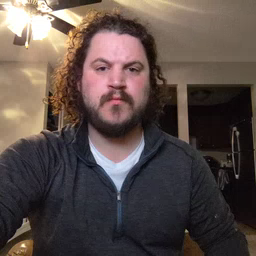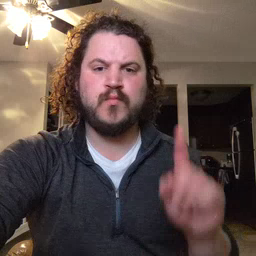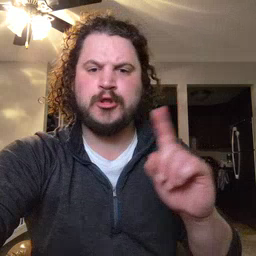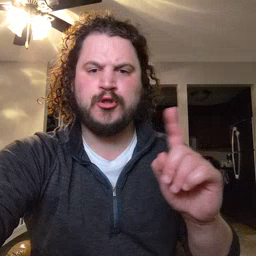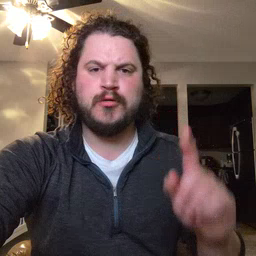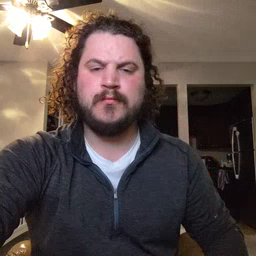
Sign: where